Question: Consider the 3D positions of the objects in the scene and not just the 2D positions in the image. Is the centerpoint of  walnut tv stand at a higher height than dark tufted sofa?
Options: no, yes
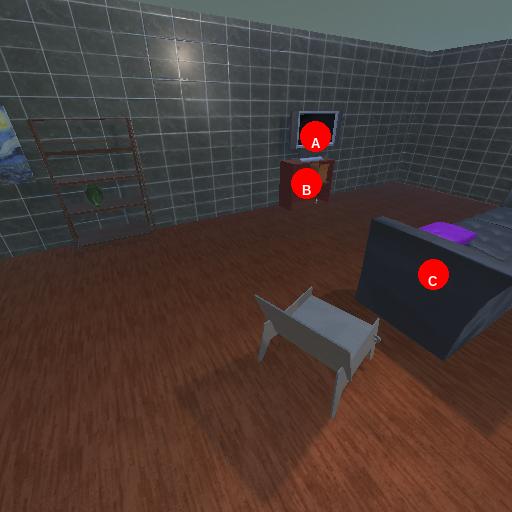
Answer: no